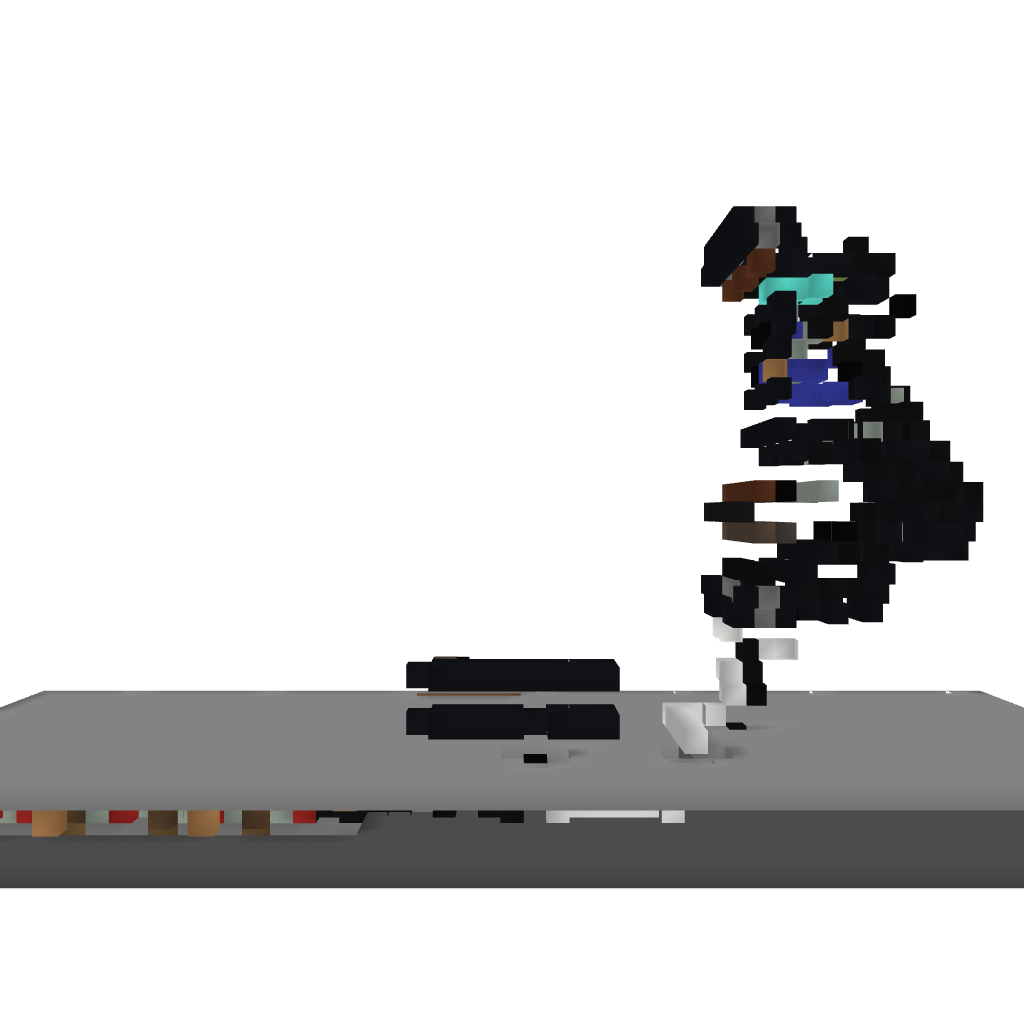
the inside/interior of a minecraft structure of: Mphone